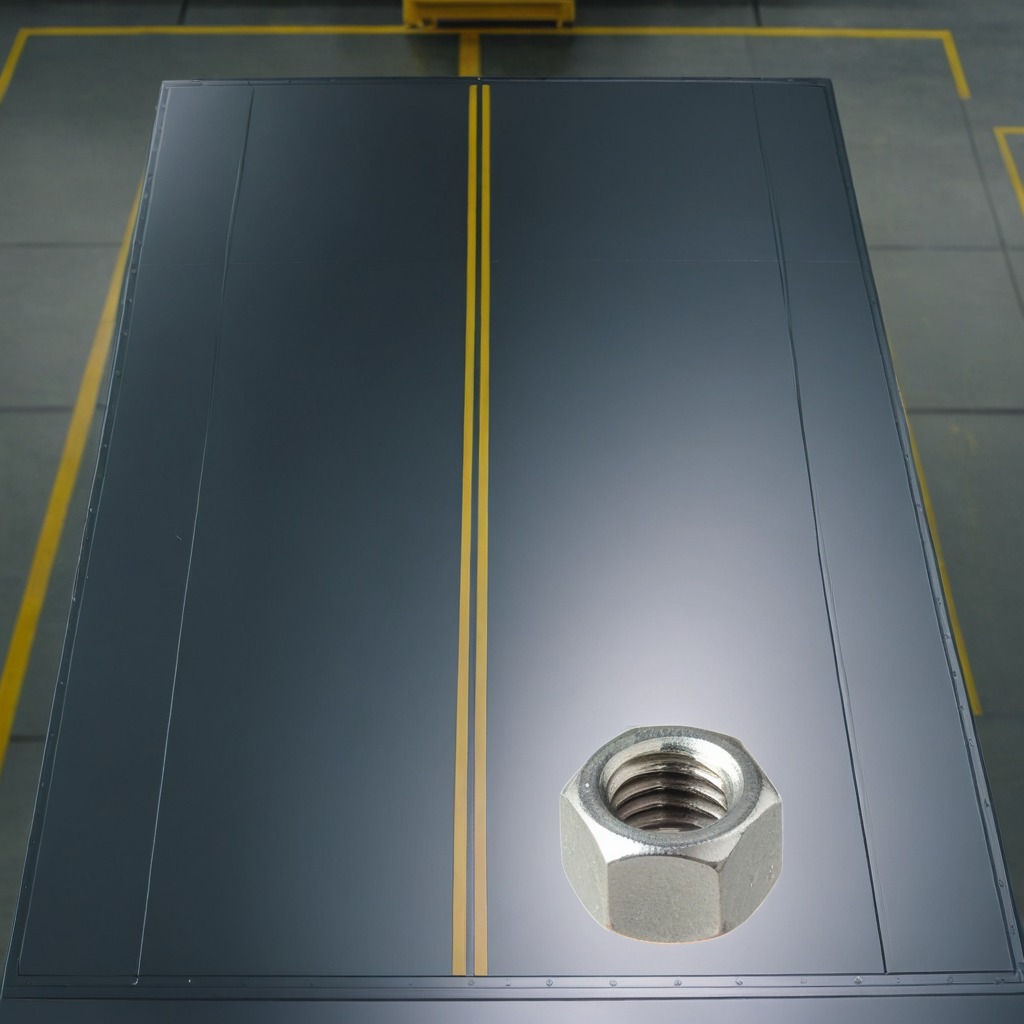
A metal nut is lying on a toolbox surface in an airplane hangar workshop 8K.